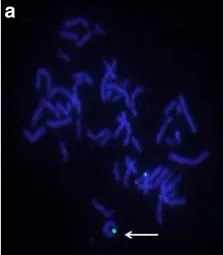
FISH with the chromosome 6 specific centromere probe D6Z1 (green signal), the 6p25.3 BAC RP11-13J16. Red signal), and . Red signal) showing a monocentric r(6) chromosome (arrow) with. 6p deletion.
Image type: pathology (fish)